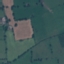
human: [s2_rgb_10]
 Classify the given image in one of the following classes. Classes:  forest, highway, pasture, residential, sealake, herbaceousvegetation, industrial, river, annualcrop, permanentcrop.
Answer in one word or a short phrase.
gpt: Pasture